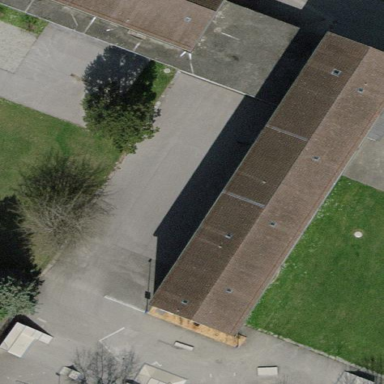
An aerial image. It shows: School building.